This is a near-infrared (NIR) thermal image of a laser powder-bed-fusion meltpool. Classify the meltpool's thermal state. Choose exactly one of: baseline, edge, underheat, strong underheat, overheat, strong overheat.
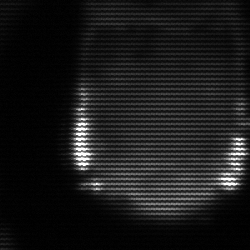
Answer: edge